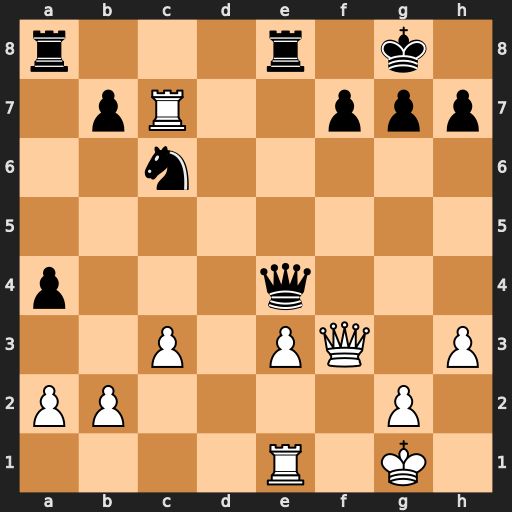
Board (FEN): r3r1k1/1pR2ppp/2n5/8/p3q3/2P1PQ1P/PP4P1/4R1K1
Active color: w
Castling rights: -
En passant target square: -
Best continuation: Qxf7+ Kh8 Qxg7#